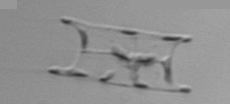
Label: Eucampia